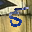
Label: 5